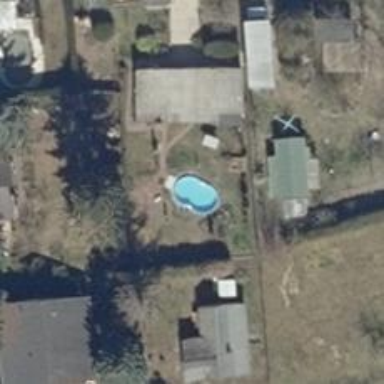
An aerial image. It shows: Swimming pool located in leisure land.